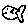
Label: fish